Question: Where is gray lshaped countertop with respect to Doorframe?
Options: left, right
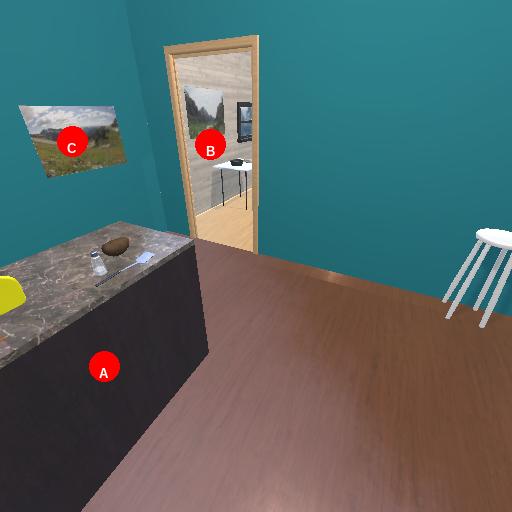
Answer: left